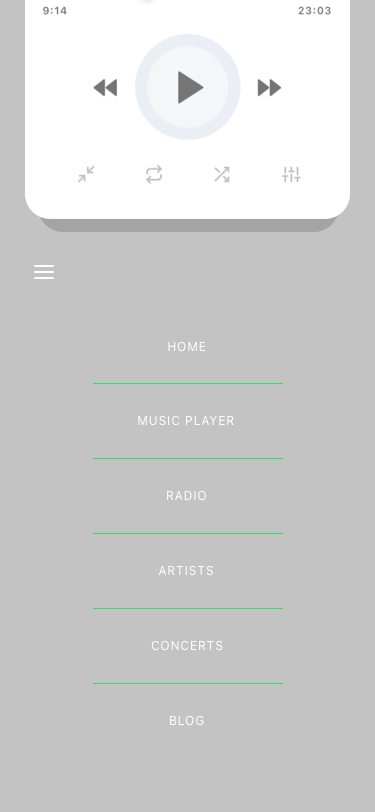
Text in this UI design:
BLOG
CONCERTS
ARTISTS
RADIO
MUSIC PLAYER
HOME